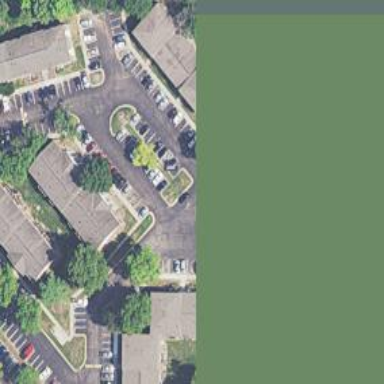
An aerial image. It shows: Parking area.